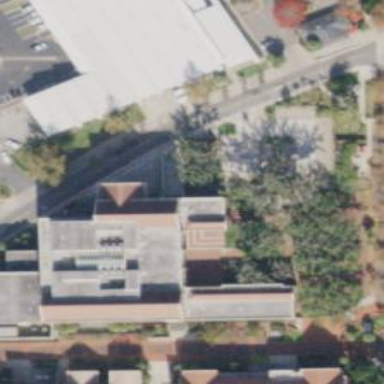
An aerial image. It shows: Clinic building.